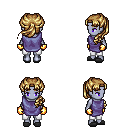
a pixel art fantasy rpg character, female body template, dark elf, purple skin, chain tabard jacket, white pants, blonde princess hairstyle, gold gloves, gray slippers, four views (front, back, left, right), 2x2 character sprite sheet, small pixel art, hard edges, no anti-aliasing